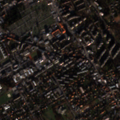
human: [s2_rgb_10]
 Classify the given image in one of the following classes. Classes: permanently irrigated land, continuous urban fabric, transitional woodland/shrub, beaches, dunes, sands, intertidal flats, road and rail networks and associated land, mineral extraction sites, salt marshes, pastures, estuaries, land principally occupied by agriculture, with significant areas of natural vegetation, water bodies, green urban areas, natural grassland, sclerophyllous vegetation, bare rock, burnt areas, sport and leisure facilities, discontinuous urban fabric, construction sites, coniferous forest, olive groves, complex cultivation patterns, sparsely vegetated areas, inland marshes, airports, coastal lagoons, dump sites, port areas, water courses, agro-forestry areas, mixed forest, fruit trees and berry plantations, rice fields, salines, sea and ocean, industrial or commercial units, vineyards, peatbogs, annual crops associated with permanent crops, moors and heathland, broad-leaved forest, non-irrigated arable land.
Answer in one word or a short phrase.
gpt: discontinuous urban fabric, green urban areas